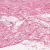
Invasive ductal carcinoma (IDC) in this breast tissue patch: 0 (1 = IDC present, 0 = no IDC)